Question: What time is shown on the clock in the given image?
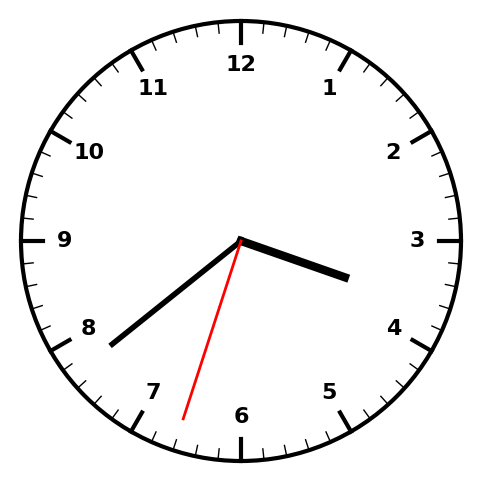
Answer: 03:38:33